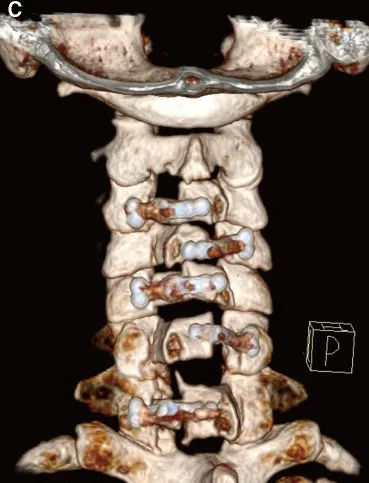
Posterior views of the reconstructed cervical spine structure. 1 week postoperatively.
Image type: radiology (ct)